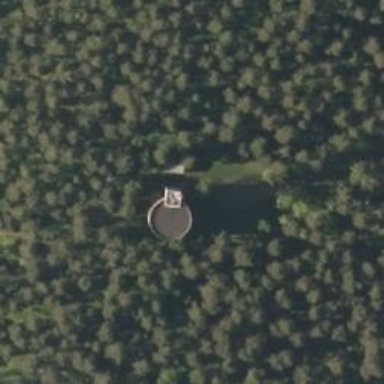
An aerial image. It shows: Water tower that is man-made.